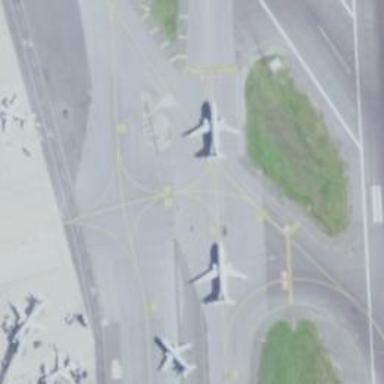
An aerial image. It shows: Image of taxiway at airport.